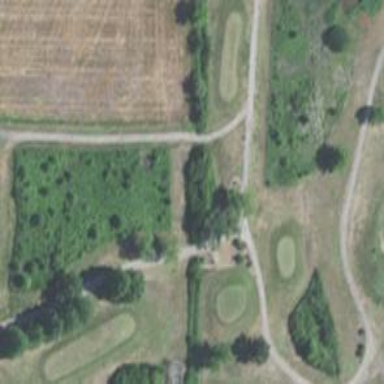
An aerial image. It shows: Service road designated as golf cart path.